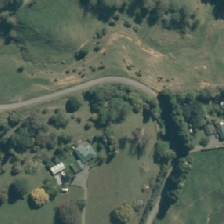
Land cover: deciduous_hardwood